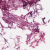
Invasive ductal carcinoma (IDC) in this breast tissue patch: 1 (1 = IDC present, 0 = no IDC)